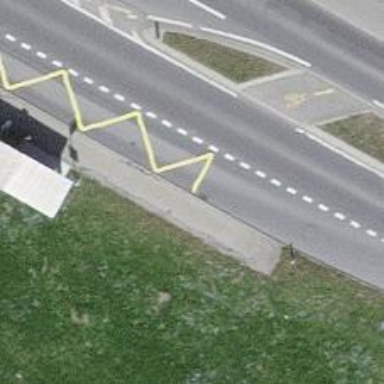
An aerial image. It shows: Asphalt platform for public transport with shelter.